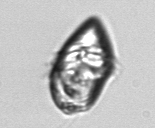
Label: Gyrodinium